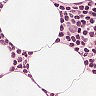
Metastatic tissue present: no